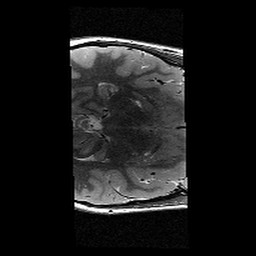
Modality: T2w
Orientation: axial
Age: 9
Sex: female
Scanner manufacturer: siemens
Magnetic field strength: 3 T
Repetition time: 9.23 s
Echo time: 0.067 s